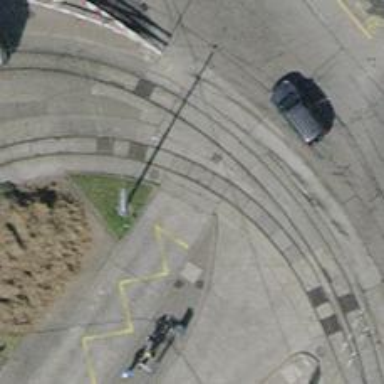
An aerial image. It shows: Tram crossing on the railway.